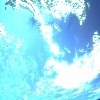
Label: sunburn